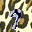
Label: 9